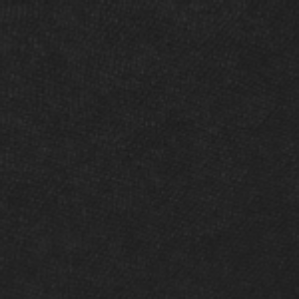
Label: frost